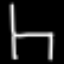
Label: chair